八年级 · 变换几何
如图, 在长度为 1 个单位长度的小正方形组成的正方形网格中, 点 A, B, C 在小正方形的顶点上.

(1)在图中画出与 $\triangle A B C$ 关于直线 1 成轴对称的 $\triangle A^{\prime} B^{\prime} C^{\prime} ;$

(2) 请在直线 1 上找到一点 $\mathrm{P}$, 使得 $\mathrm{PC}+\mathrm{PB}$ 的距离之和最小.
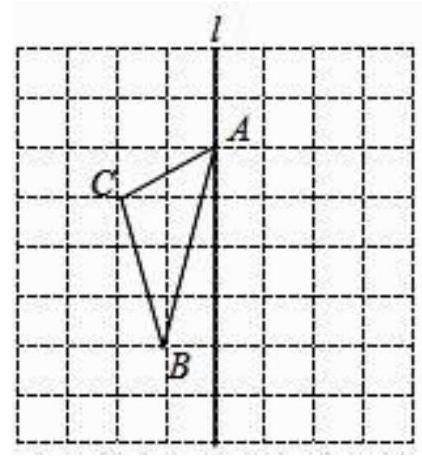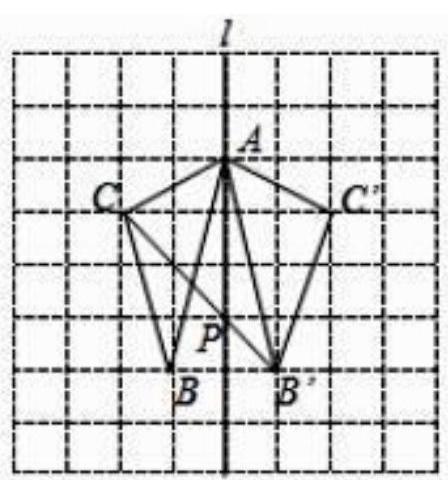
答案: 解: 如图, $\triangle A^{\prime} B^{\prime} C^{\prime}$ 、点 $P$ 即为所求